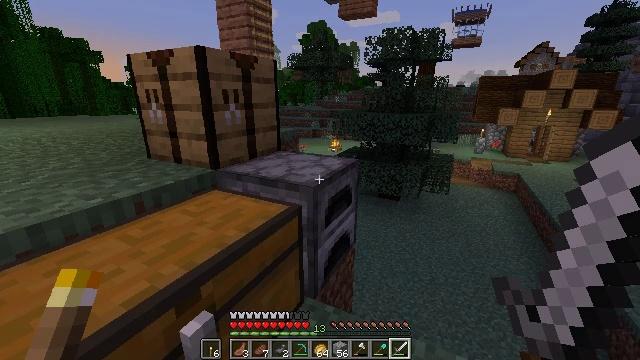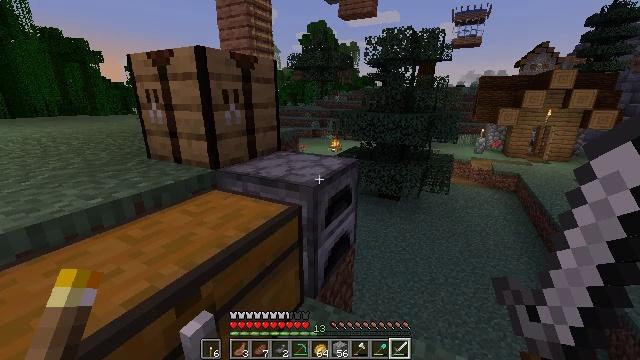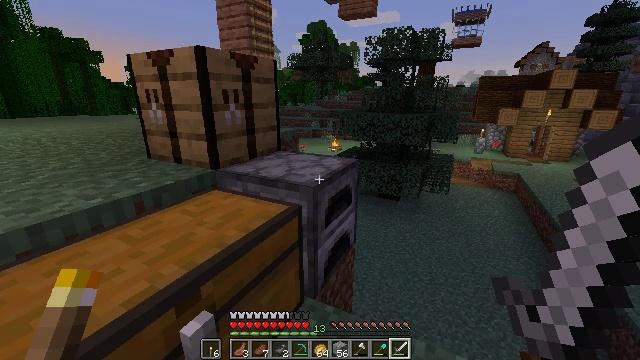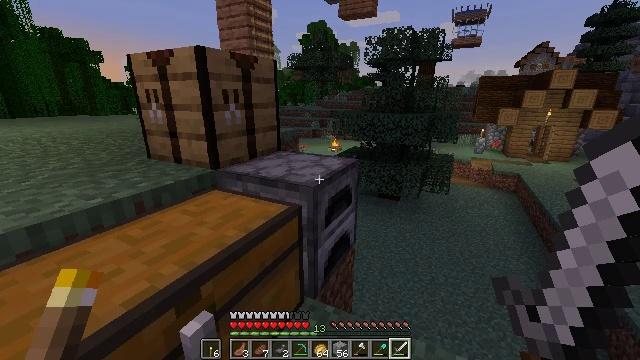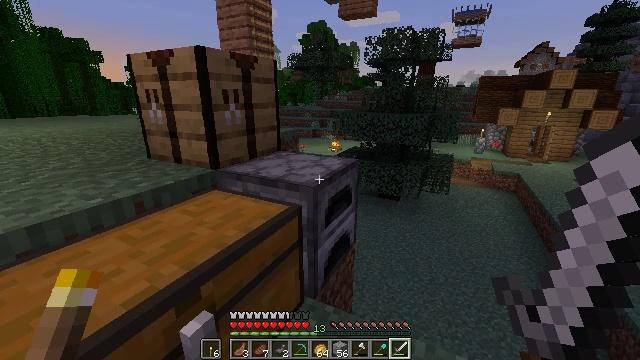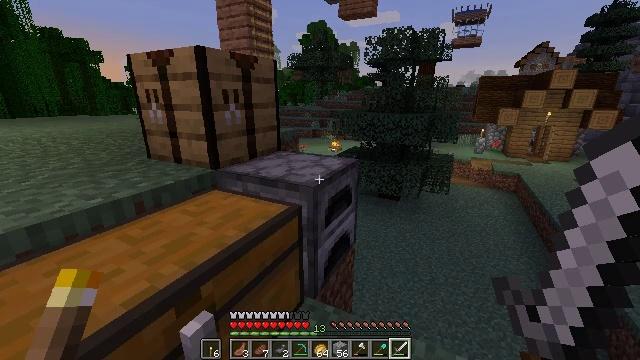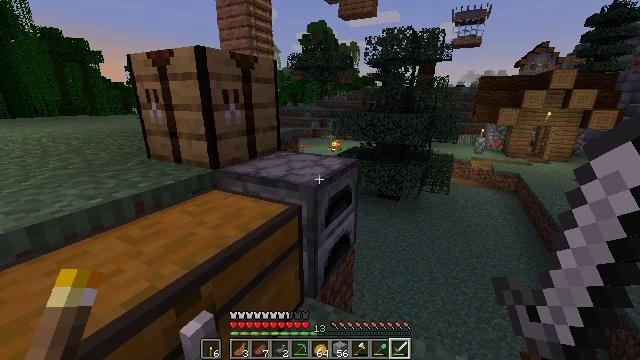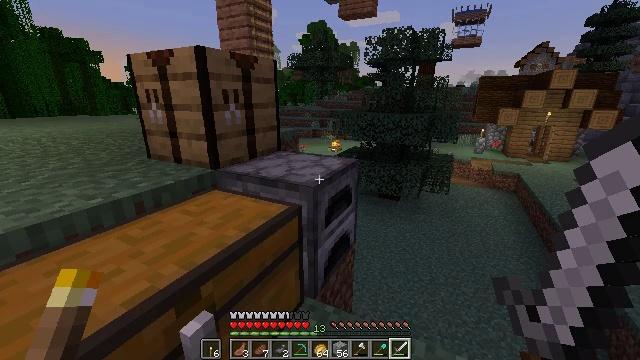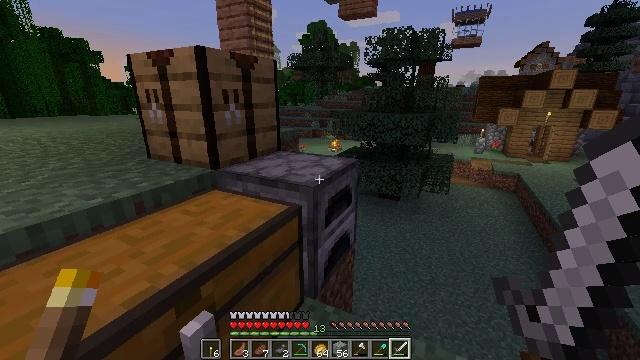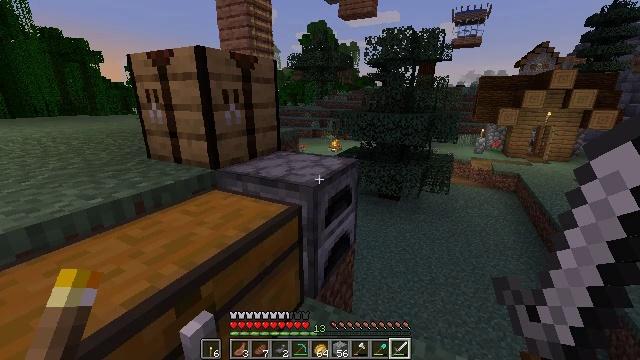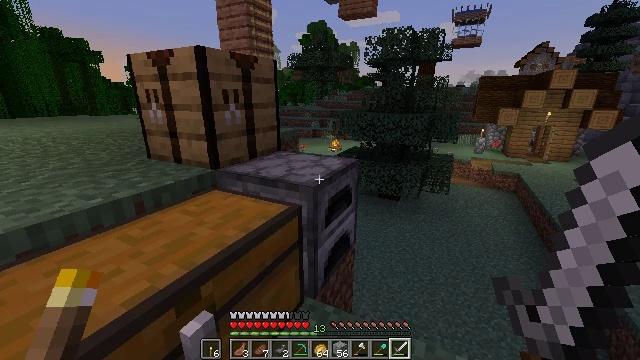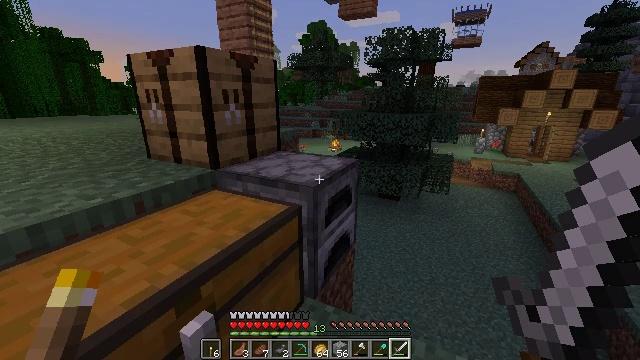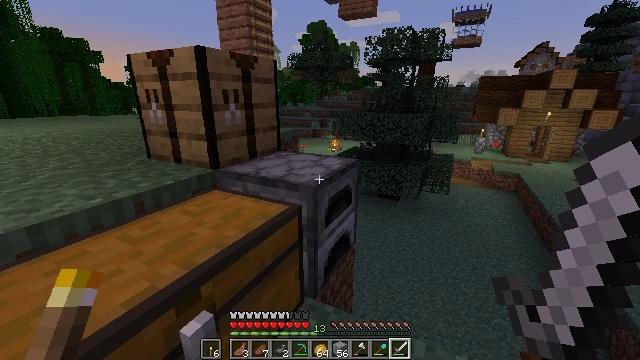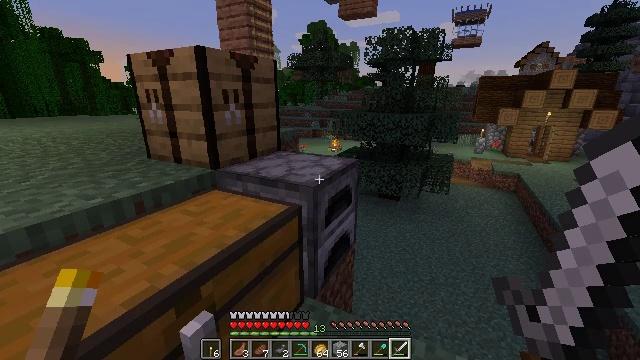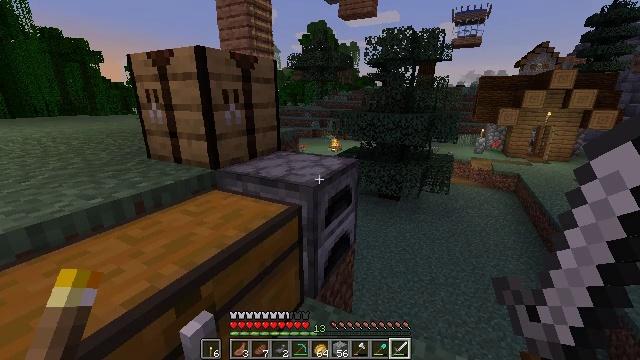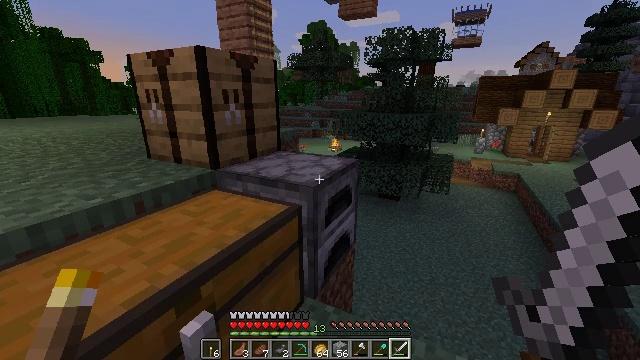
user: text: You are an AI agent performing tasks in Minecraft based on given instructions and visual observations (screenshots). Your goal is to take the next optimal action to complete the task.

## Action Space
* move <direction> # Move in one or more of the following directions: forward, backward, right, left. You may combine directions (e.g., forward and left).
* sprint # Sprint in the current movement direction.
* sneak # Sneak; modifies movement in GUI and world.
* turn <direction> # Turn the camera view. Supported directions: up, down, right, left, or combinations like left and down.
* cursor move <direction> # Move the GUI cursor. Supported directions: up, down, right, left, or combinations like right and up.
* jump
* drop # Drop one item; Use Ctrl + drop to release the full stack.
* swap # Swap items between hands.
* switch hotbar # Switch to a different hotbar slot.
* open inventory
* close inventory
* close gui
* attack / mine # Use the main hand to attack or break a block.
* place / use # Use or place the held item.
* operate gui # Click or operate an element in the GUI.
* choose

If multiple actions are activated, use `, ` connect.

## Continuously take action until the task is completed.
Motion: motion action
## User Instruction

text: Use right equipment to gather melon.
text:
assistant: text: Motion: no_op
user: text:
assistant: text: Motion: no_op
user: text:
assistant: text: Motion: no_op
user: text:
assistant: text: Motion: no_op
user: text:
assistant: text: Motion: no_op
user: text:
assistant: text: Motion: no_op
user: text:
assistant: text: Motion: no_op
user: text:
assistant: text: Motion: no_op
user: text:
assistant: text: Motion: no_op
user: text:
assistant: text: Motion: no_op
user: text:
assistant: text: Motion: no_op
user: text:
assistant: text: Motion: no_op
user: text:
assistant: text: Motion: no_op
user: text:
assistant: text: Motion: no_op
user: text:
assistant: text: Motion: no_op
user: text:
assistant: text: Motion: no_op
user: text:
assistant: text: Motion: no_op
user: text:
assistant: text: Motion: no_op
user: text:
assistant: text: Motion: no_op
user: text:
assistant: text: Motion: no_op
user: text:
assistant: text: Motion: no_op
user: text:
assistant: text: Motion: no_op
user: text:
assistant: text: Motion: no_op
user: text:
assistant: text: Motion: no_op
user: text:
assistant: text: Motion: no_op
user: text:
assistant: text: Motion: no_op
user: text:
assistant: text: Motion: no_op
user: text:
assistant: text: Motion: no_op
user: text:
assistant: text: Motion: no_op
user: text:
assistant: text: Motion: no_op